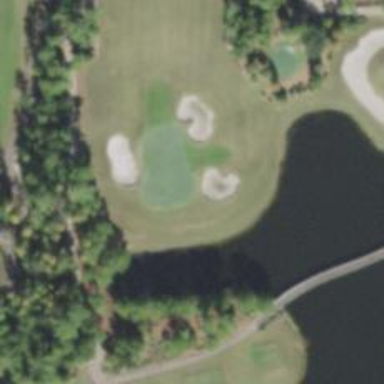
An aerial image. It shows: View of golf hole.